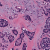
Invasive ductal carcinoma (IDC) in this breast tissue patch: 1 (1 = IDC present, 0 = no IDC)